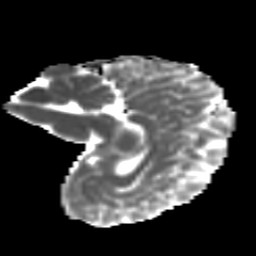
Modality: MD
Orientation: sagittal
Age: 12
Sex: male
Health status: ill
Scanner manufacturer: ge
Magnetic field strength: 3 T
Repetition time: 6.752 s
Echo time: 0.079 s